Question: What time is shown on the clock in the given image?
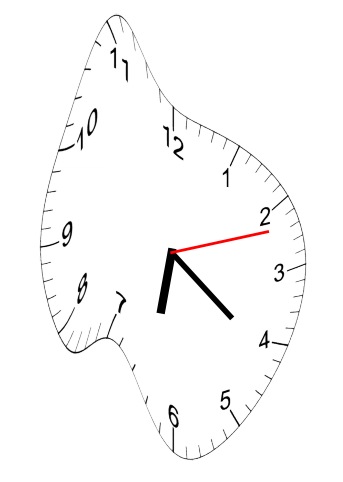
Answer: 06:21:12